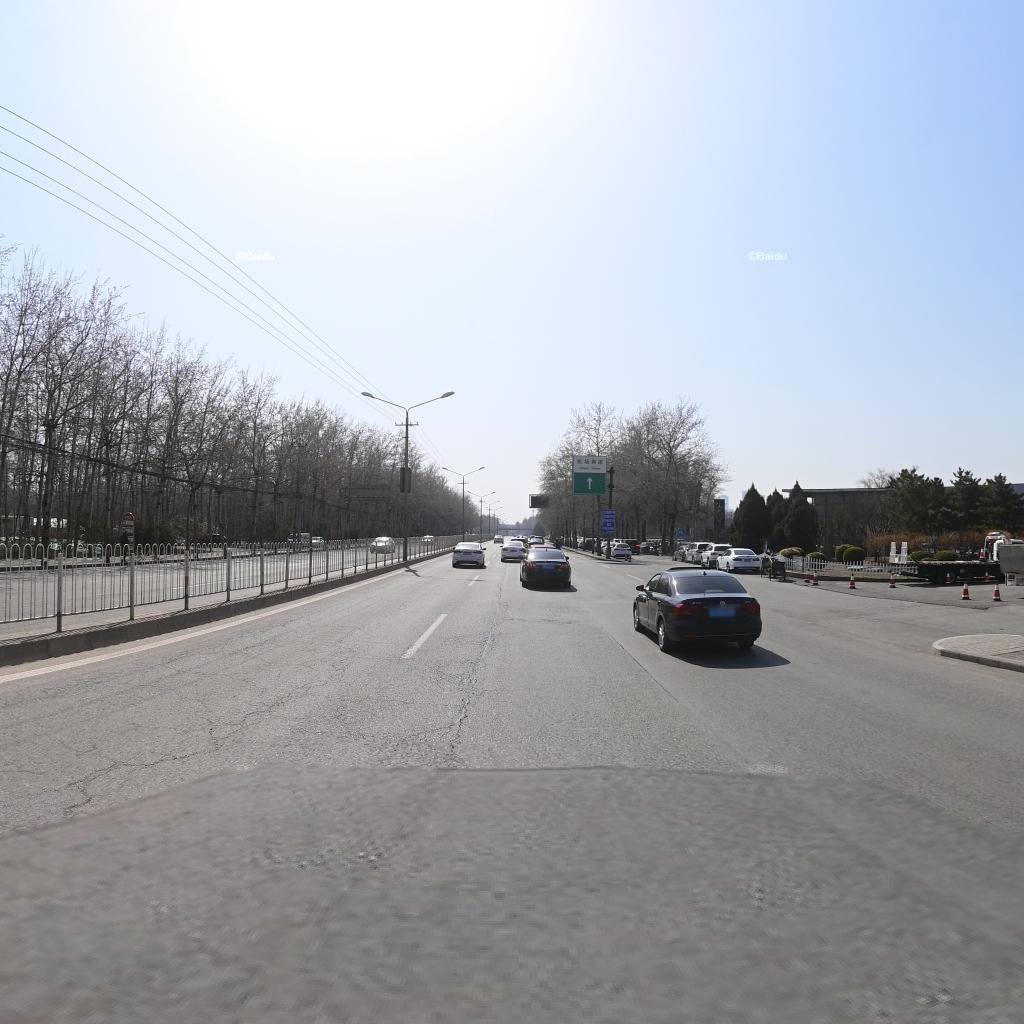
Region: Chaoyang
Road damage annotations: alligator crack, longitudinal crack